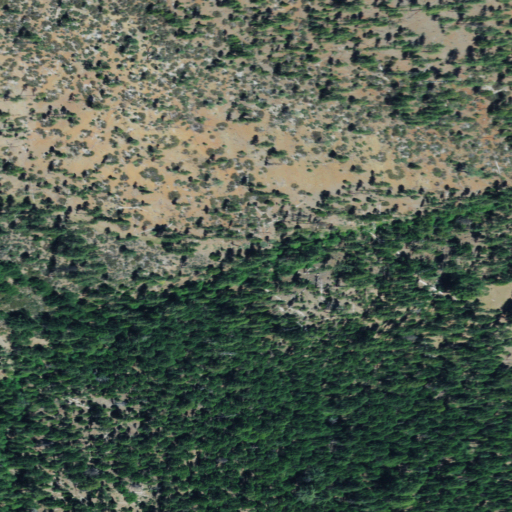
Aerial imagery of valley in California named Plummer Gulch containing shrub, evergreen forest, and mixed forest